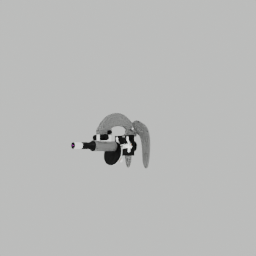
Label: electronics